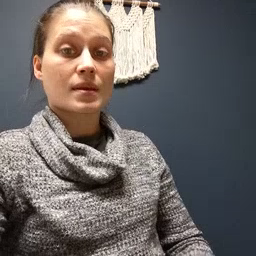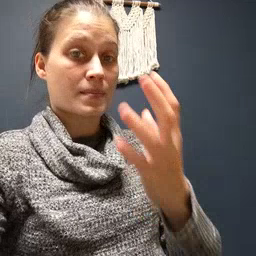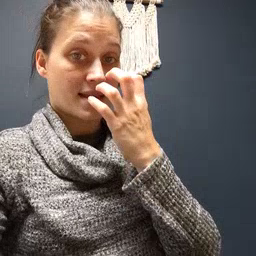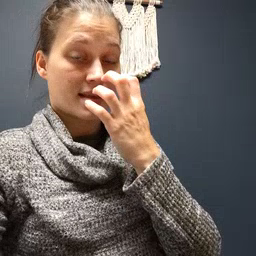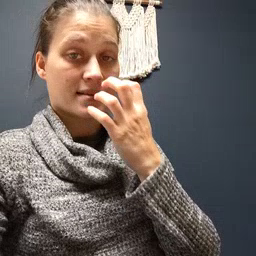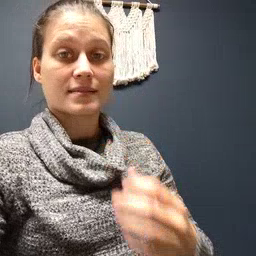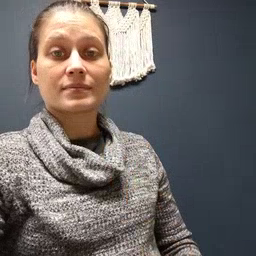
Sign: mad